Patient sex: M
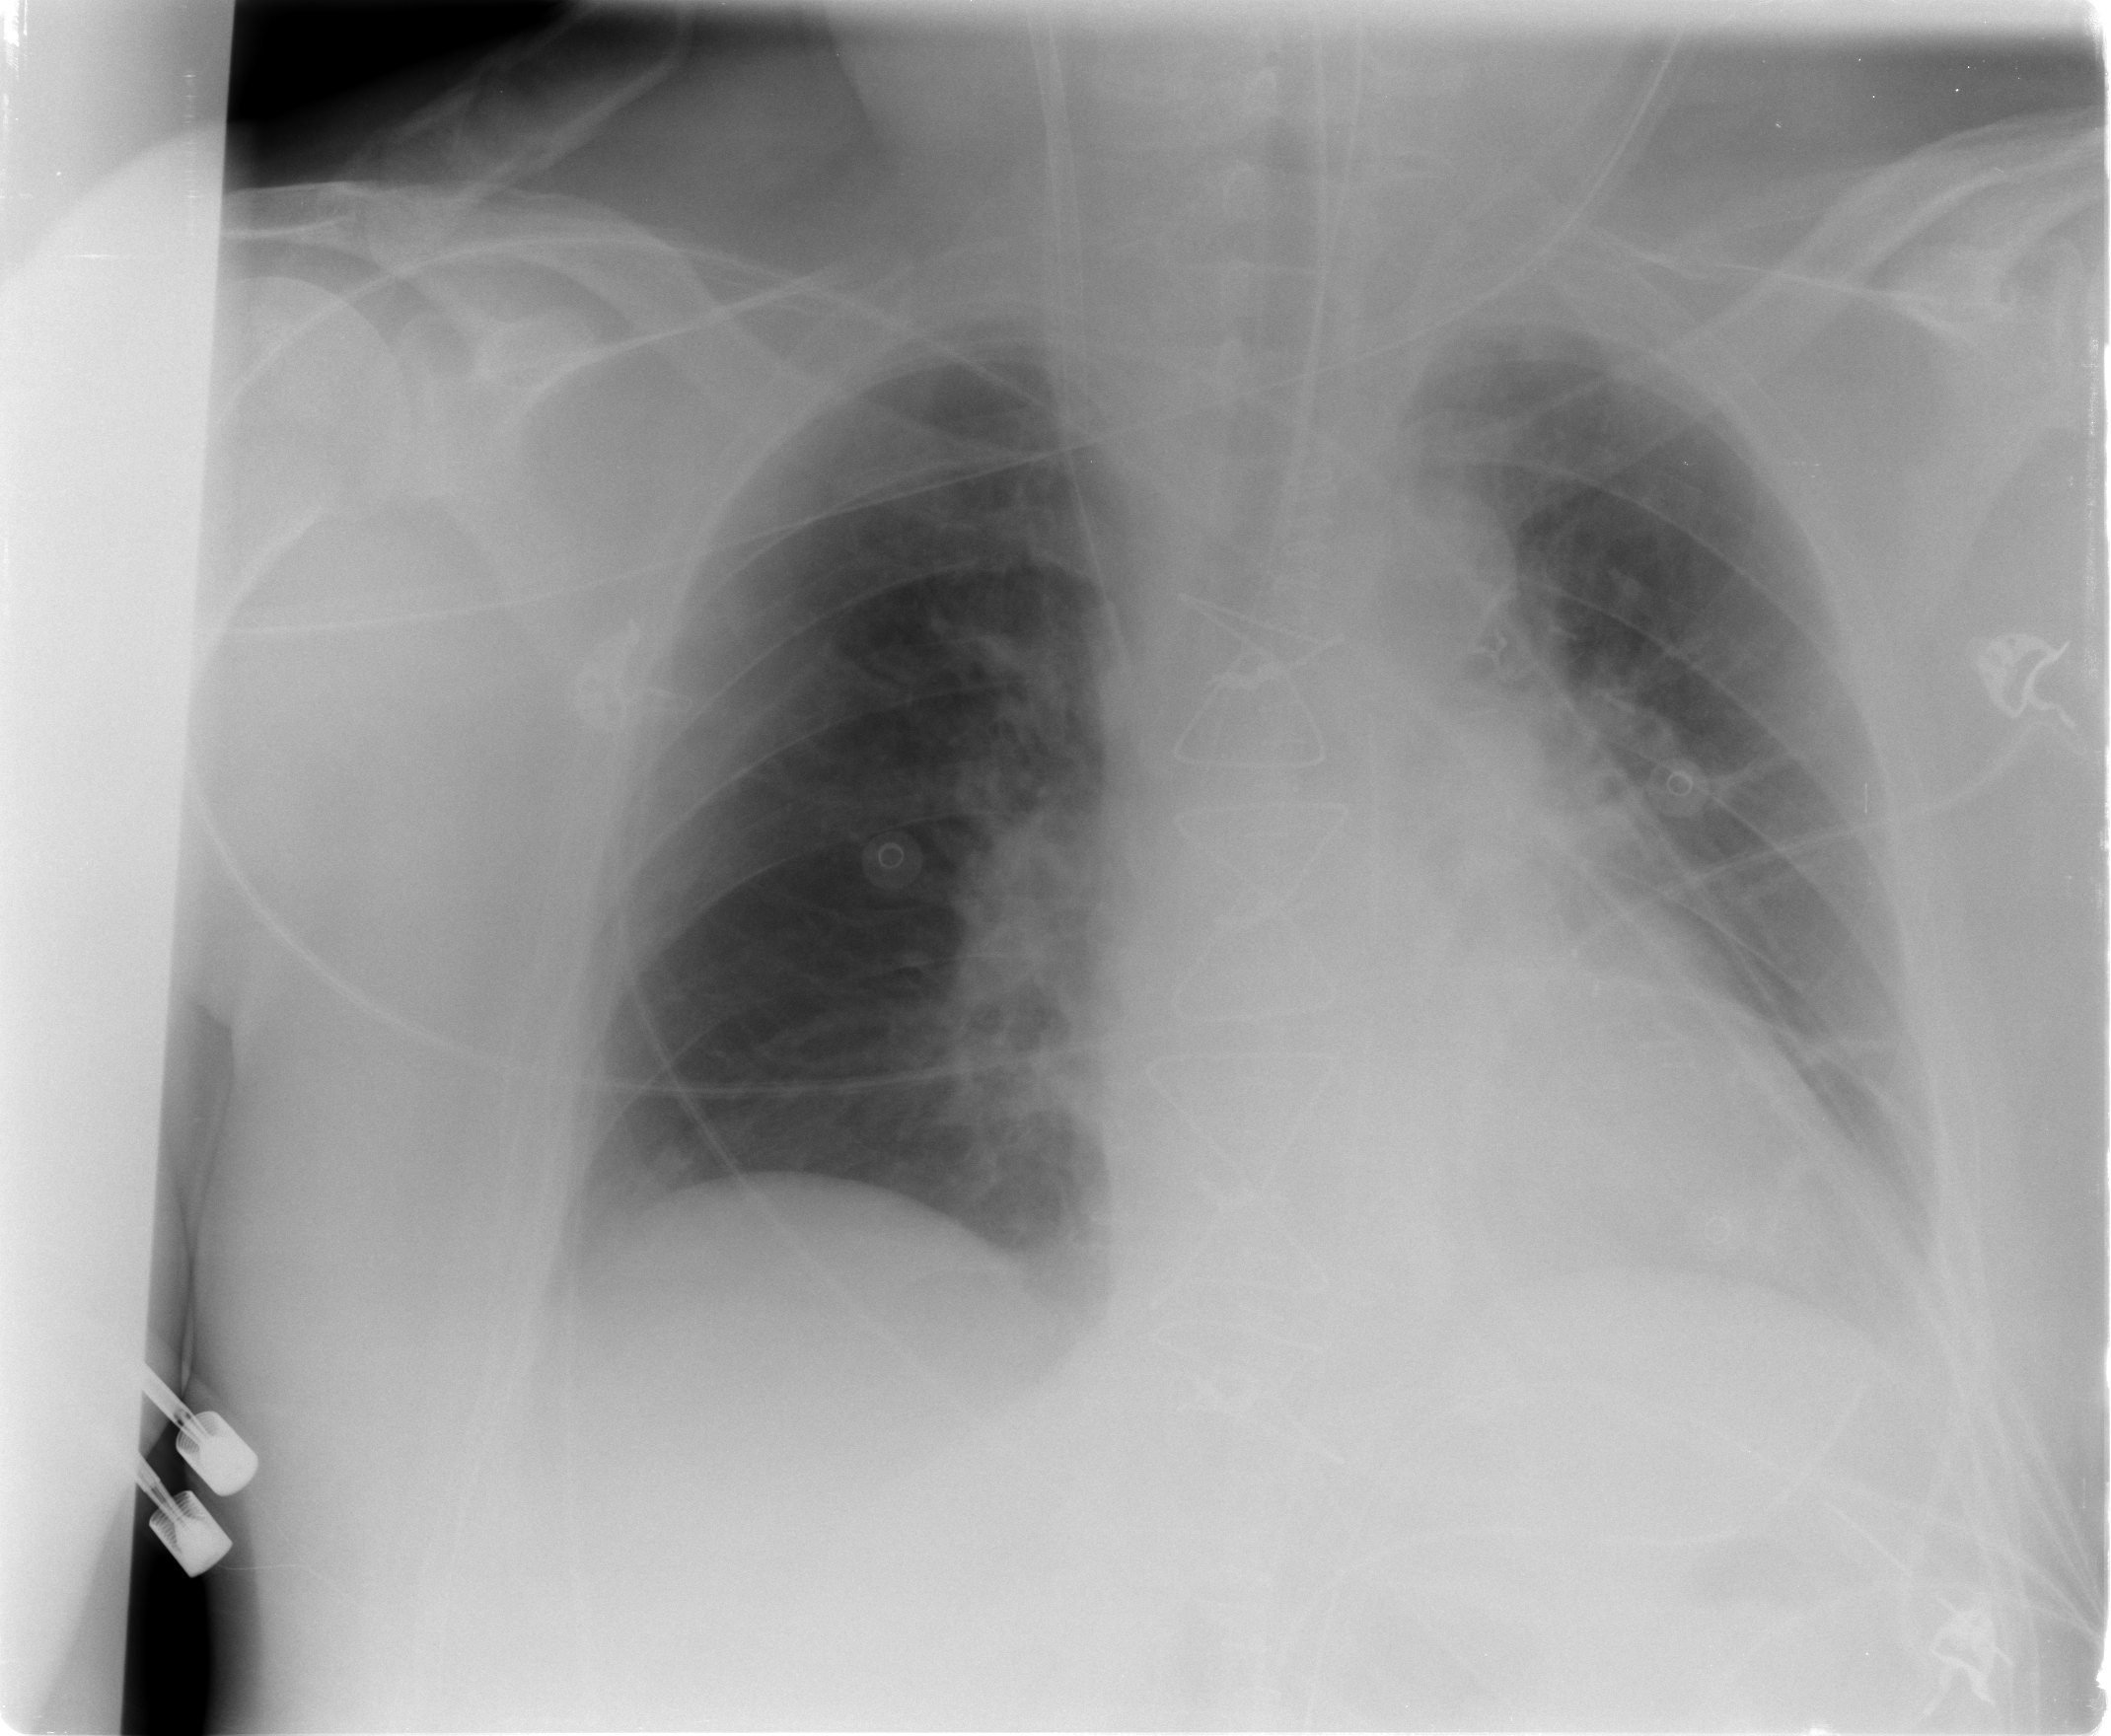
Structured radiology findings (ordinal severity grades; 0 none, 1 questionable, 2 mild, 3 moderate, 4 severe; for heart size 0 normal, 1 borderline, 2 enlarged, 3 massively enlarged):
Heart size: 1
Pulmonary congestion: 2
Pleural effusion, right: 0
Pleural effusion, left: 0
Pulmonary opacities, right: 0
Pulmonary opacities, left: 0
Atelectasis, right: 0
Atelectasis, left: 2